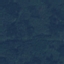
Label: Forest